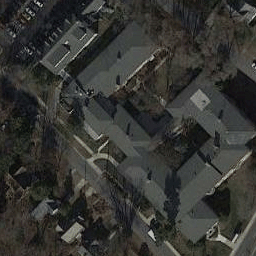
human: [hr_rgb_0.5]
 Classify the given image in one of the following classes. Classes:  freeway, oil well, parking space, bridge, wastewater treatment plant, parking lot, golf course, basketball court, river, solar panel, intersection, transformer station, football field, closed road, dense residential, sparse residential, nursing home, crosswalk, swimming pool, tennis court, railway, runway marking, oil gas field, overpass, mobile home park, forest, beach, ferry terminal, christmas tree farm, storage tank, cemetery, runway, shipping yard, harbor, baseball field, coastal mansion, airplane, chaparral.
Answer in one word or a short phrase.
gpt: nursing home